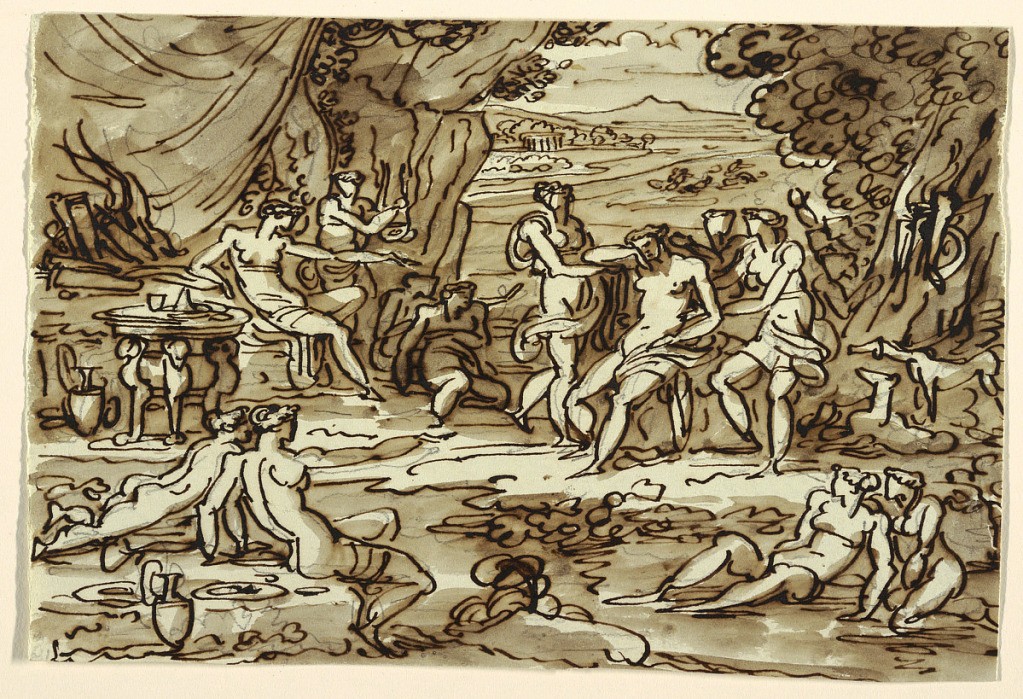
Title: Diana and Callisto, Dining Room, Palazzo Rasponi, Ravenna
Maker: Felice Giani, Italian, 1758–1823
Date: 1817
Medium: Pen and brown ink, brush and brown wash over black chalk on cream-colored rolled paper
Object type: Drawing
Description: Diana seated in left middle distance, points at Callisto, who appears uncovered by three girls. More girls appear in foreground and middle distance along with two dogs. Situated under trees with distant view into valley, scene suggests rest after hunt. Verso: two pen sketches for girls, crouching one and lying one.  Inscribed above: Camera di pranzo casa/ Rasponi Ravenna.